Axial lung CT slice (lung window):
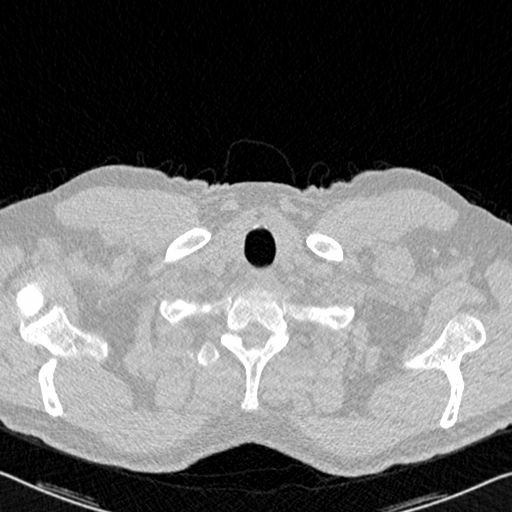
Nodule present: no